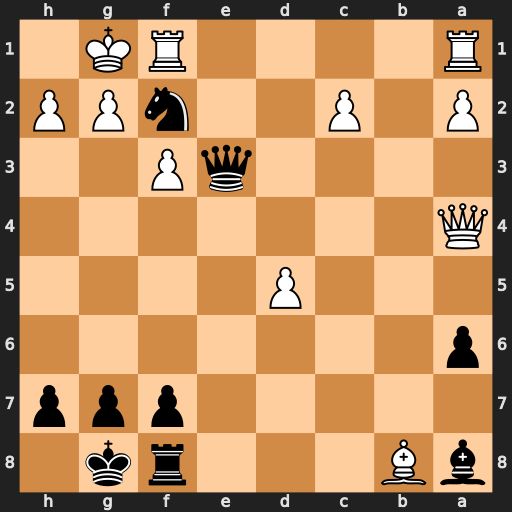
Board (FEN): bB3rk1/5ppp/p7/3P4/Q7/4qP2/P1P2nPP/R4RK1
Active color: b
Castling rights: -
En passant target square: -
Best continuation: Nh3+ Kh1 Qg1+ Rxg1 Nf2#